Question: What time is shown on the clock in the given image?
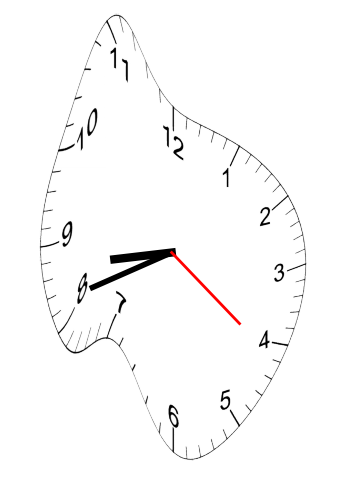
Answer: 08:41:21